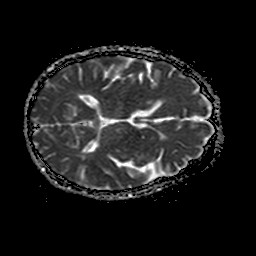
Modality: ADC
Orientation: axial
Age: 62
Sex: female
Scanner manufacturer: philips
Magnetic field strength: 1.5 T
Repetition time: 3.403 s
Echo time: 0.09411 s